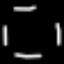
Label: octagon